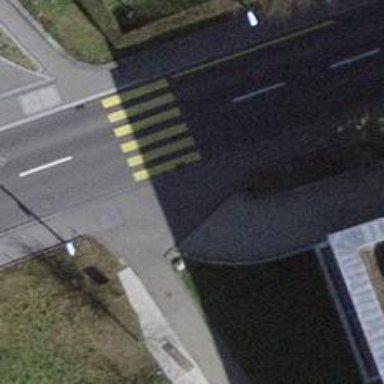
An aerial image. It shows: Uncontrolled zebra crossing with notable zebra markings.